Question: I searched a bit regarding my problem but can't find anything that really to help.
So my problem/dilema stays like this:
I know that mysql database have a unique index system that can be used for insert/update in same query using this format:
'insert into t(a,b,c) values(1,1,1) on duplicate keys update b=values(b),c=values(c);'
and a replace format used to replace a existing recording by that index.
to be honest the only similar stuff that I saw in MSSQL is the 'merge' but I really don't like it at all and verifying a query to insert or update isn't unique index based after all...
So how can I emulate the mysql unique UPSERT into Entity Framework? this is my main problem...
I mean without getting the record from entity set and checking it if is null or not for a possible insert or update;
Can I get it? Or not? Any hint can be useful
I saw <URL> but doesn't appear into version 6...
example of entity:
'''
[Table("boats")]
public class Boat
{
[DatabaseGenerated(DatabaseGeneratedOption.Identity)]
public int id { get; set; }
[MaxLength(15)]
[Index("IX_ProviderBoat",1,IsUnique=true)]
public string provider_code { get; set; }
public string name { get; set; }
[Index("IX_ProviderBoat", 3, IsUnique = true)]
[MaxLength(50)]
public string model { get; set; }
[Index("IX_ProviderBoat", 2, IsUnique = true)]
[MaxLength(15)]
[Key]
public string boat_code { get; set; }
public string type { get; set; }
public int built { get; set; }
public int length { get; set; }
}
'''
So I want to update/insert based on the my IX_ProviderBoat unique index using EF

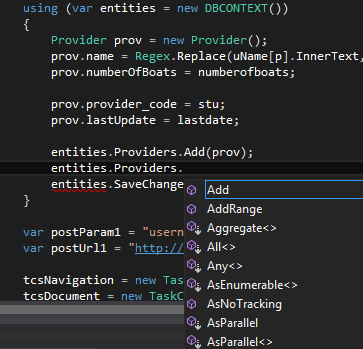
Answer: The 'AddOrUpdate' method is a member of 'IDBSet' and is available in EF6.
'AddOrUpdate''Update''Add'
This example was tested and worked to your expectations:
'''
Boat boat = new Boat // nullable fields omitted for brevity
{
boat_code = "HelloWorld",
id = 1,
name = "Fast Boat",
built = 1,
length = 100
};
using (BoatContext context = new BoatContext()) // or whatever your context is
{
context.Set<Boat>().AddOrUpdate(boat); // <-- IDBSet!!!
context.SaveChanges();
}
'''
If we change 'boat_code' the 'AddOrUpdate()' method will add a new record. If the 'boat_code' is 'HelloWorld' it will update the existing record. I believe this is what you are looking for...
Hope this helps!